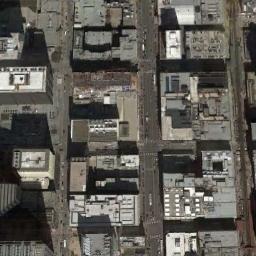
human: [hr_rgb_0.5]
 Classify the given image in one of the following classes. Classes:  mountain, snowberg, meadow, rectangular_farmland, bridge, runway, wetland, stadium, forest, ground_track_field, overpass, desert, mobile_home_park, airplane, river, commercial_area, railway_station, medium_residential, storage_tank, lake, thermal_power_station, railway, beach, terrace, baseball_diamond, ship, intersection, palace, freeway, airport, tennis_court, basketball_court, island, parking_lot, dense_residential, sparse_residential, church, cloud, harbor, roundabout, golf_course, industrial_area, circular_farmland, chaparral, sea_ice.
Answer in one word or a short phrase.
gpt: commercial_area